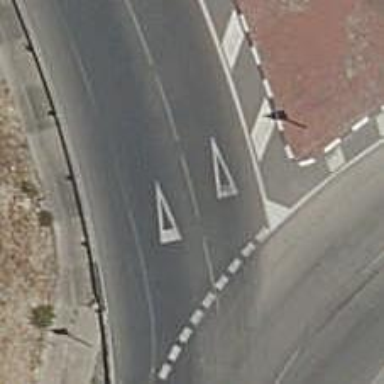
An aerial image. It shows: Road with "give way" sign.